Field crop: maize
Growth stage: 2
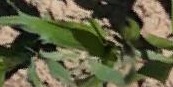
Species: maize